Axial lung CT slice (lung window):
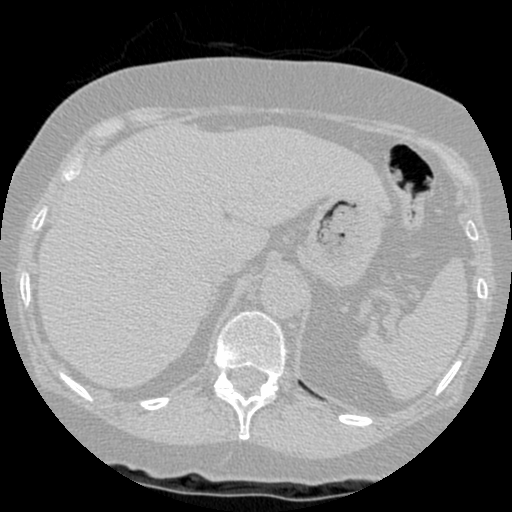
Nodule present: no